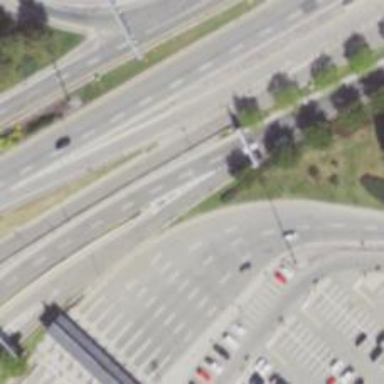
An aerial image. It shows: Tertiary link road with asphalt surface.